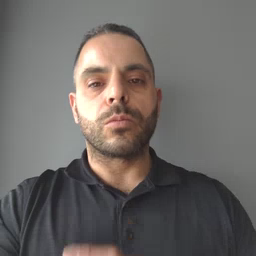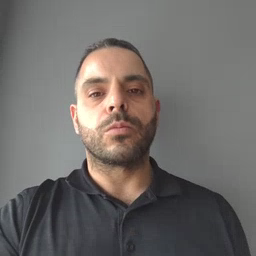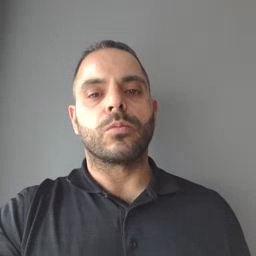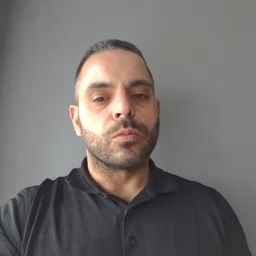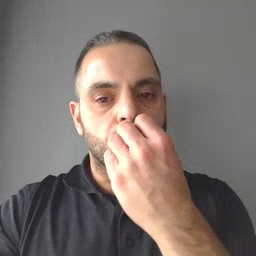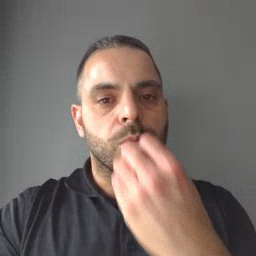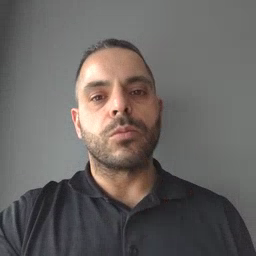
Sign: food